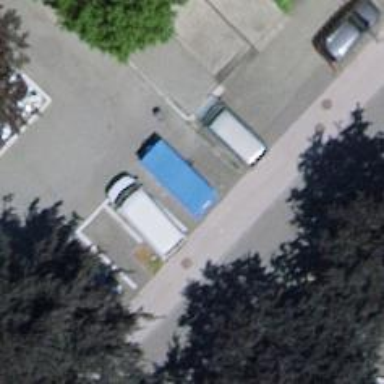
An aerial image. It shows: Recycling container for recycling.